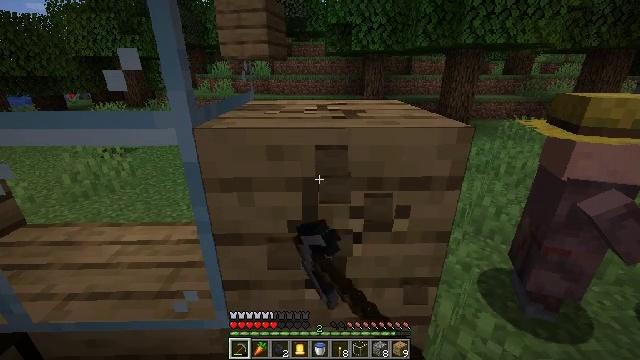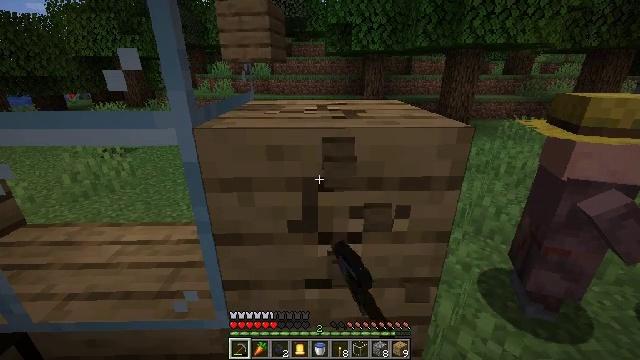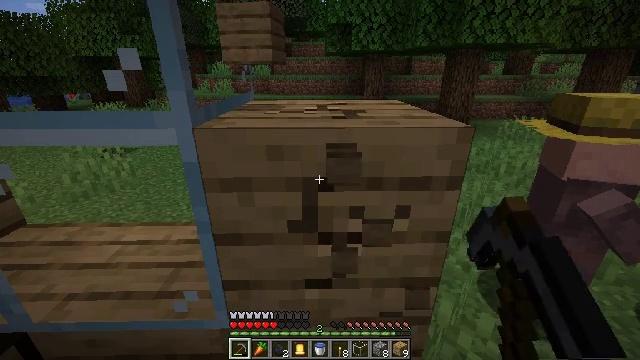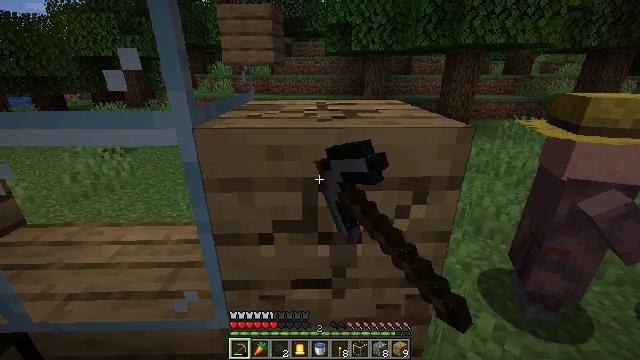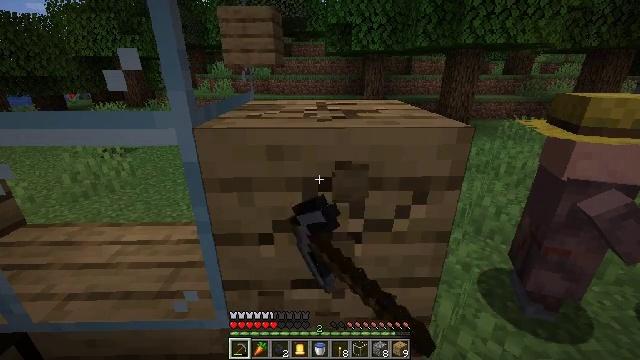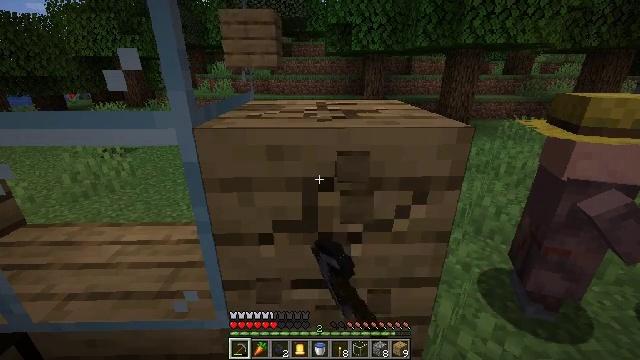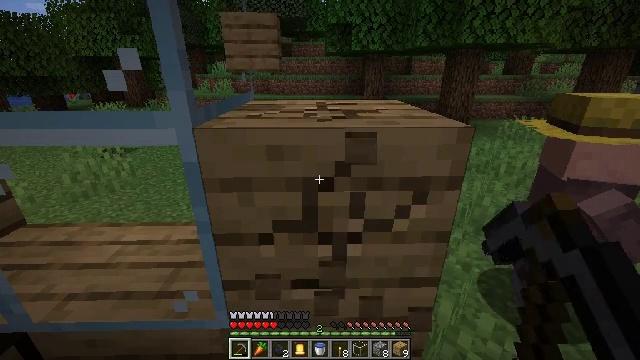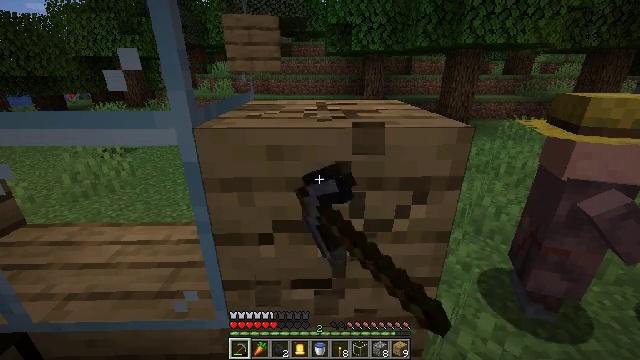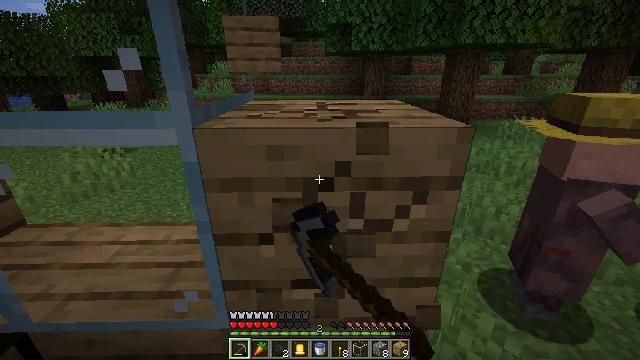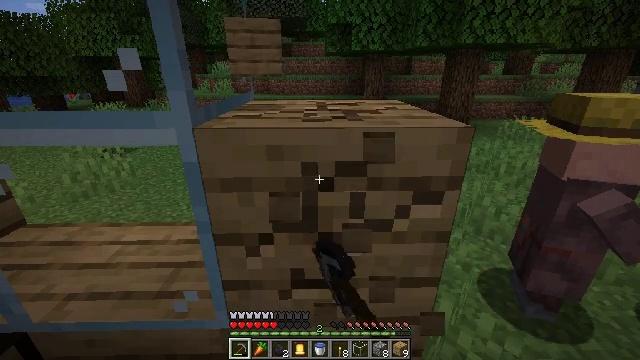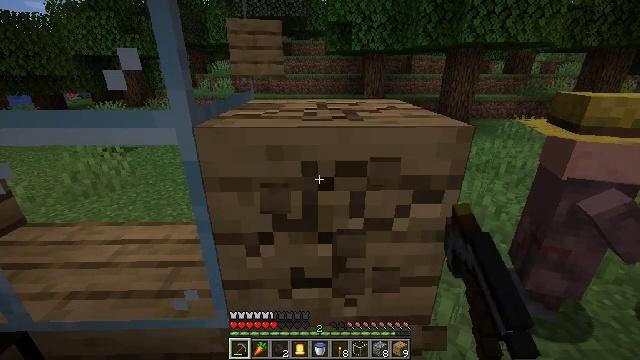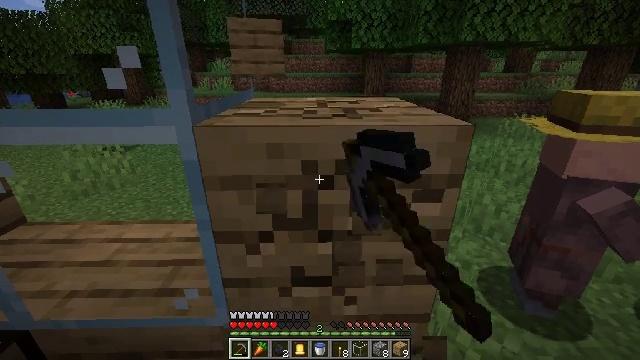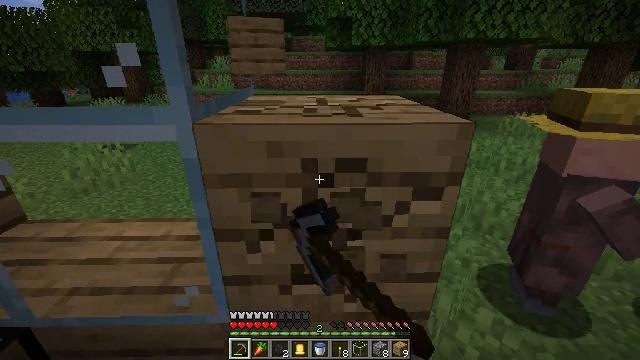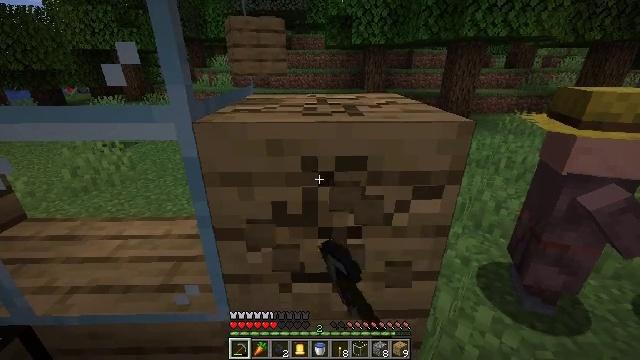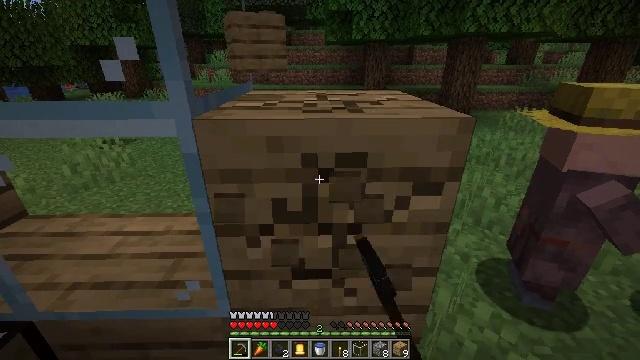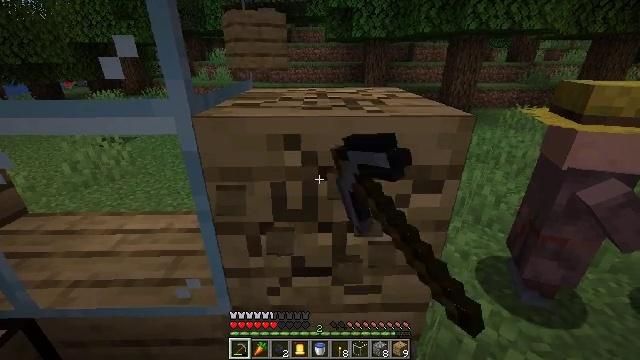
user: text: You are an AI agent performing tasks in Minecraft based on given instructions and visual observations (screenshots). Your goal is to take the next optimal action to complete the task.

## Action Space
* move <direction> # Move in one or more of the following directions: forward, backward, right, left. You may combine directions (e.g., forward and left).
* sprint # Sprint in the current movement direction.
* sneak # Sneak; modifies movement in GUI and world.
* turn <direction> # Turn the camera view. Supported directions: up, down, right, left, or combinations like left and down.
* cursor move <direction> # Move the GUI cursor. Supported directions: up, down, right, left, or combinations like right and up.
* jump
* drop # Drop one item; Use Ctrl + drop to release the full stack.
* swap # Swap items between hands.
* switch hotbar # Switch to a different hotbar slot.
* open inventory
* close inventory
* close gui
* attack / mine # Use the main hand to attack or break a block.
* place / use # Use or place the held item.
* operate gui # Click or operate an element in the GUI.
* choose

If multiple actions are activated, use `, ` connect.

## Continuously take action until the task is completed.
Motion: motion action
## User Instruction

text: Collect the oak planks from the structure.
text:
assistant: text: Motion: attack / mine
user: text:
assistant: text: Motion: attack / mine
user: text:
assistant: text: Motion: attack / mine
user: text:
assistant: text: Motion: attack / mine
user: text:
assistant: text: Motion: attack / mine
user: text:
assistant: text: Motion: attack / mine
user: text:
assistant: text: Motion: attack / mine
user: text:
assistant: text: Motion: attack / mine
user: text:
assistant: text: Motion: attack / mine
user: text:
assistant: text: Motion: attack / mine
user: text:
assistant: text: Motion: attack / mine
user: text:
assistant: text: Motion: attack / mine
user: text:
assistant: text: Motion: attack / mine
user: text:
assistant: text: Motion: attack / mine
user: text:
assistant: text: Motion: attack / mine
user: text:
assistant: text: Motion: attack / mine
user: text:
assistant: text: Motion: attack / mine
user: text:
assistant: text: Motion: turn down, attack / mine
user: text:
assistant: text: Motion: attack / mine
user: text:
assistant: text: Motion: attack / mine
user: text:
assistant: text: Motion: attack / mine
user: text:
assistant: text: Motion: attack / mine
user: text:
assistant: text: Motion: attack / mine
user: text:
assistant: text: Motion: attack / mine
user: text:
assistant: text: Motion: attack / mine
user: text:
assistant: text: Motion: attack / mine
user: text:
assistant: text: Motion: attack / mine
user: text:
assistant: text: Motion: attack / mine
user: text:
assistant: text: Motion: attack / mine
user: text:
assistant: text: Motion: attack / mine